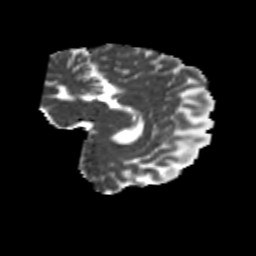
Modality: MD
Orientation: sagittal
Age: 38
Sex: female
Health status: healthy
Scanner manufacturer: siemens
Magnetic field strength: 3 T
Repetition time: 10.8 s
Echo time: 0.082 s